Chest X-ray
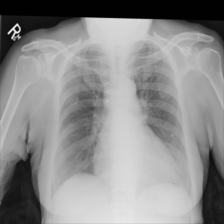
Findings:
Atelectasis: negative
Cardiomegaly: positive
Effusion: negative
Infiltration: negative
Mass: negative
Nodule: negative
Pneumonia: negative
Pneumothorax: negative
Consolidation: negative
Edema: negative
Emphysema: negative
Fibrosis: negative
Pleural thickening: negative
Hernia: negative